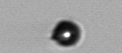
Label: bead